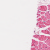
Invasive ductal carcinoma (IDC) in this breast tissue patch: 0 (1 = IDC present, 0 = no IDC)